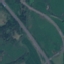
Label: Highway